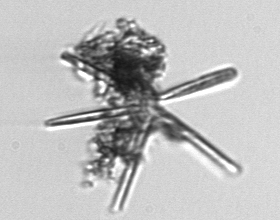
Label: Thalassionema